Question: I have been trying to get my personal website project on VSTS. I have been able to get it up there however when I look at the file explorer I only see the .sln. I have been able to add other files and it will show up in the file explorer however when I run via Visual Studio it either won't compile or be unable to access the other html pages.

In the example above I'd see HTMLPage1.html and MySite.sln (along with the .gitignores). But I wouldn't be able to access the HTMLPage1.html from of my files in the solution.
I'm fairly new to Visual Studio and appreciate any assistance!
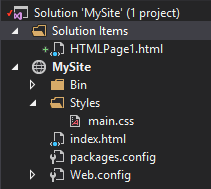
Answer: IIRC, the default behavior in VS puts the website in one folder (%UserProfile%\Documents\Visual Studio 2017\YourWebsite) and the solution file in a different one (%UserProfile%\Documents\Visual Studio 2017\YourWebsite). If your git repo contains the solution file, it probably doesn't contain the website folder.
The easiest way to fix this is probably to:
- - - -